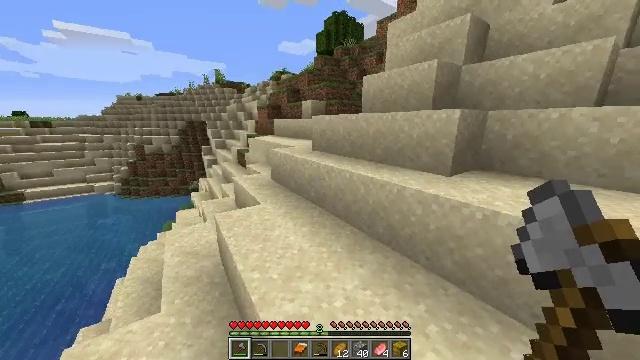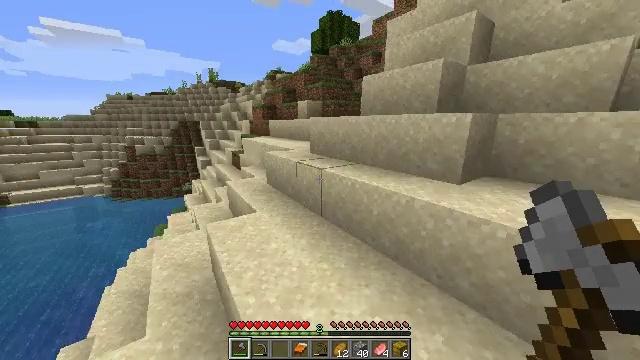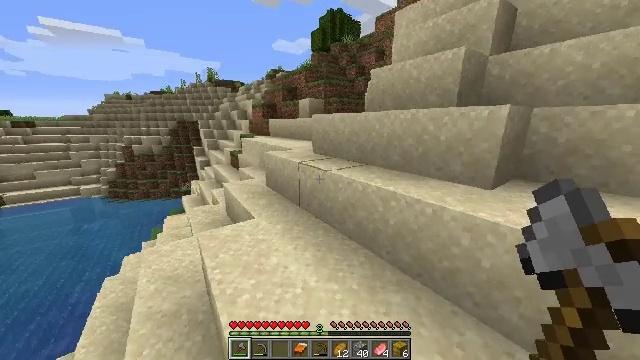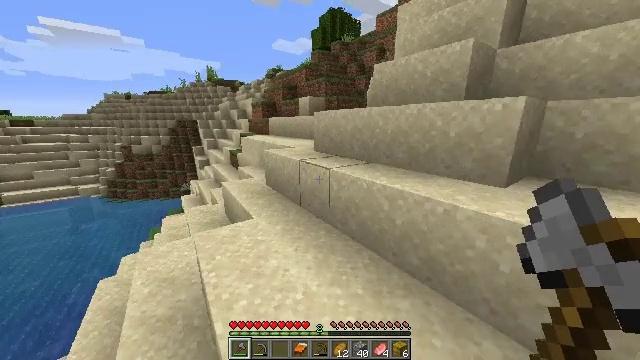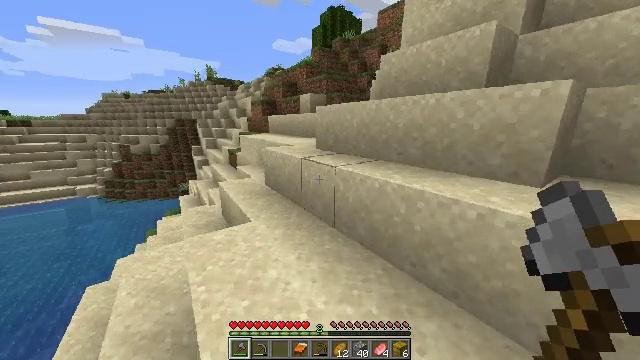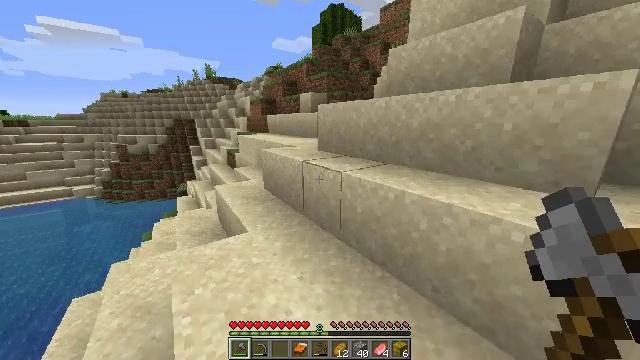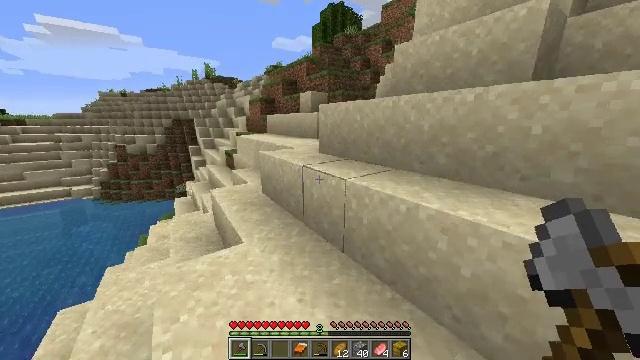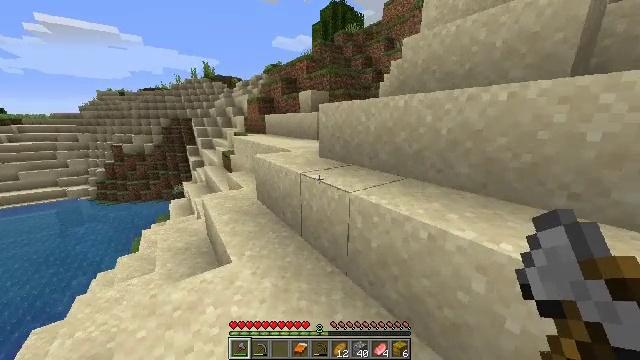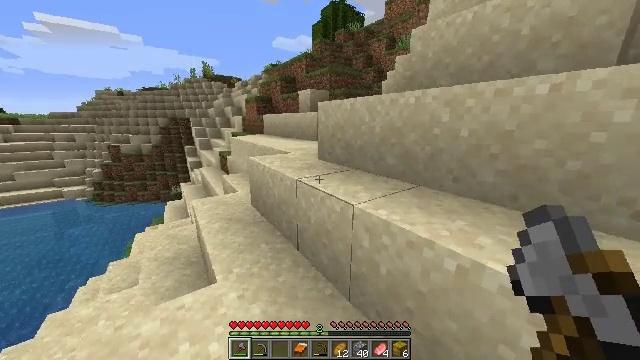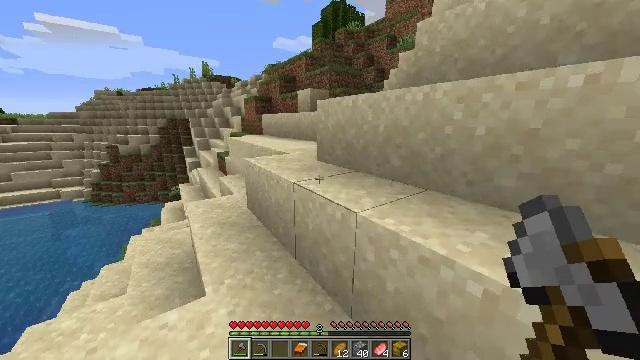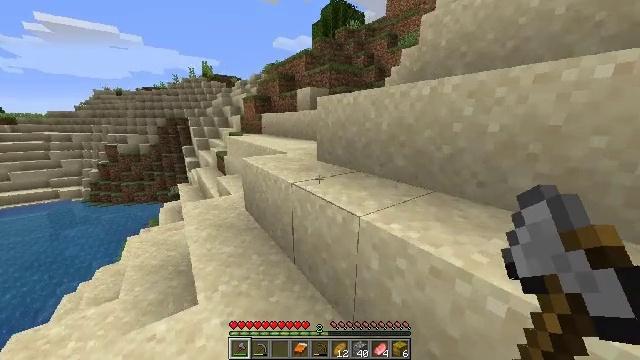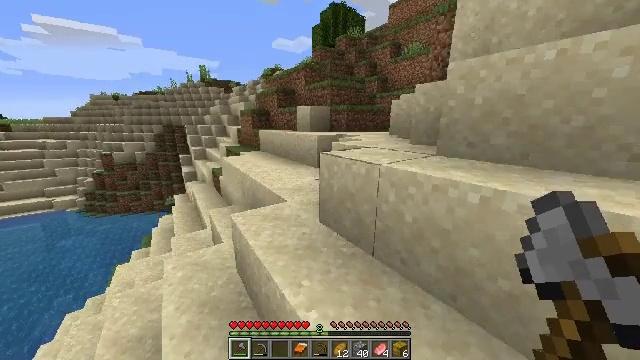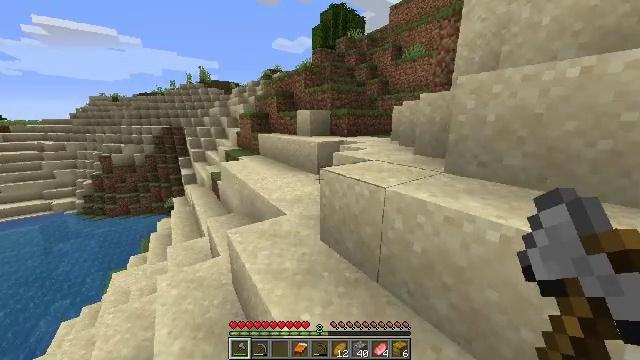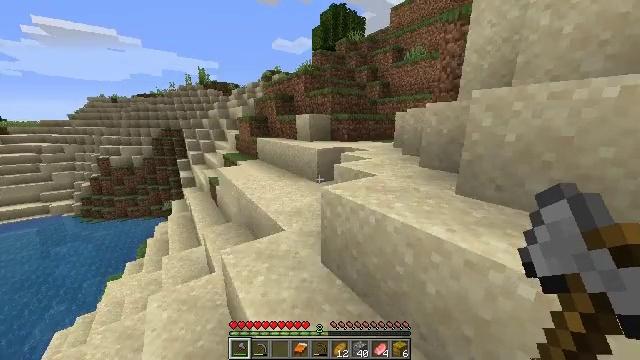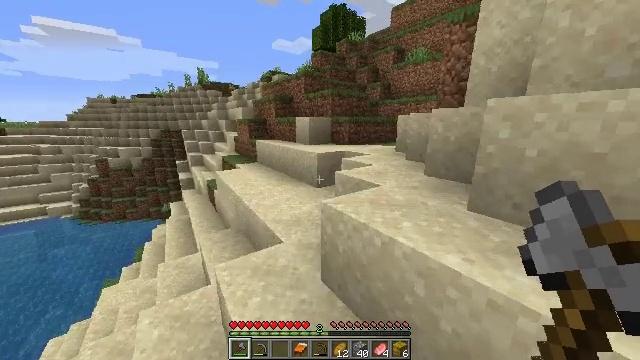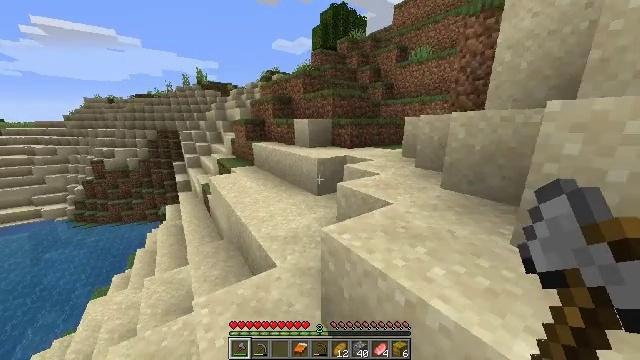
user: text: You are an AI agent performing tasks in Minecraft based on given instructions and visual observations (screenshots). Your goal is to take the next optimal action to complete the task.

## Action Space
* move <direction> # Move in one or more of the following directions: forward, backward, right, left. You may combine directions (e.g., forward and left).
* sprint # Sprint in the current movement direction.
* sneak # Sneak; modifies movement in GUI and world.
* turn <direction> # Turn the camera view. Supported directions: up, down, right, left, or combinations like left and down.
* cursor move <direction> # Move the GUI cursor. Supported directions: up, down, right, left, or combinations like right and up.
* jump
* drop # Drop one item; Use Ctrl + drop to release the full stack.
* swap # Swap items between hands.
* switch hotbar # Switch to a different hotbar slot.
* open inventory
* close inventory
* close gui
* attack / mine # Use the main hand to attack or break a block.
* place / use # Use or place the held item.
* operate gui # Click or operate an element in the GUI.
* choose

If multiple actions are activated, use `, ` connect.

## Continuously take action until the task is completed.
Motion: motion action
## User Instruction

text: Drop a grass block.
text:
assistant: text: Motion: move forward, turn right
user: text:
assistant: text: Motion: move forward
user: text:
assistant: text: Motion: move forward
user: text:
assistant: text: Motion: move forward
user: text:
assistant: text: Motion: move forward
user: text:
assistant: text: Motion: move forward
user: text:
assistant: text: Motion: move forward
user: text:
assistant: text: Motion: move forward
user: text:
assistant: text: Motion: move forward
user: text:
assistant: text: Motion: move forward, jump
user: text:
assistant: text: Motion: move forward, jump
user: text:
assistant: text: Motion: move forward, jump
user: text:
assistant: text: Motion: move forward, jump
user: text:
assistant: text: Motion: move forward, jump
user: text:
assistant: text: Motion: move forward
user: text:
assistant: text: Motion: move forward
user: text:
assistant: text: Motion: move forward
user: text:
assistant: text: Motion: move forward
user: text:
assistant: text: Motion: move forward
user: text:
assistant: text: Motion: move forward
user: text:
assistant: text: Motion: move forward
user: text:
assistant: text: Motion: move forward
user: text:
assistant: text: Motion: move forward
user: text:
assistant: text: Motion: move forward
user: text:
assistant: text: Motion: move forward
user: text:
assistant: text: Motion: move forward
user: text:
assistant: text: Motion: move forward
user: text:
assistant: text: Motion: move forward
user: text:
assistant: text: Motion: move forward
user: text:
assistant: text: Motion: move forward